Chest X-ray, PA view. Patient: 32 years old, sex M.
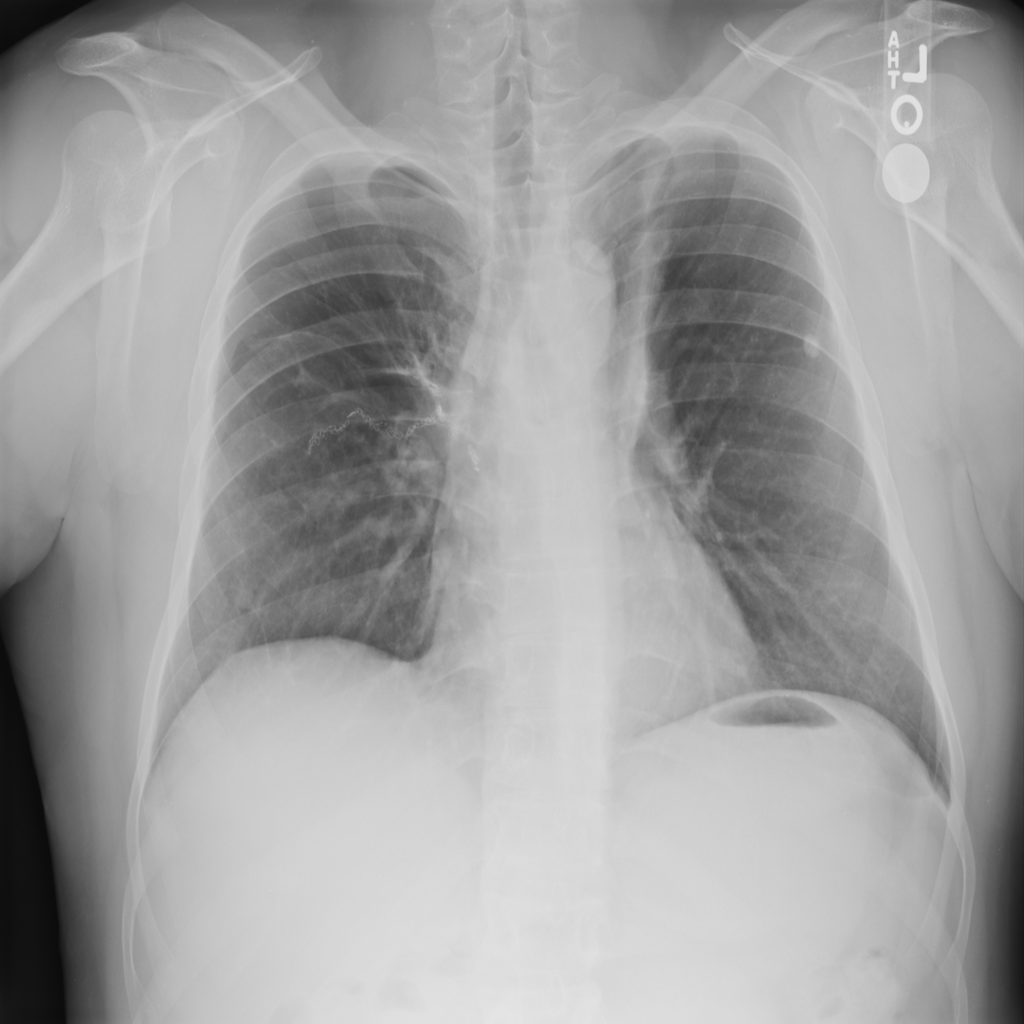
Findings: No Finding